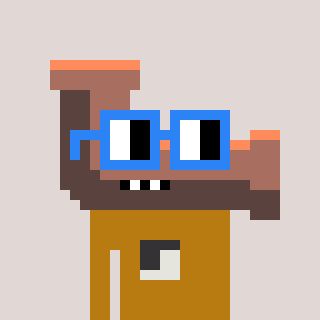
a pixel art character with square blue glasses, a pipe-shaped head and a gold-colored body on a warm background